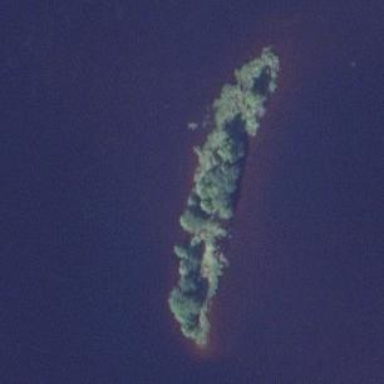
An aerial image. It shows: Islet.